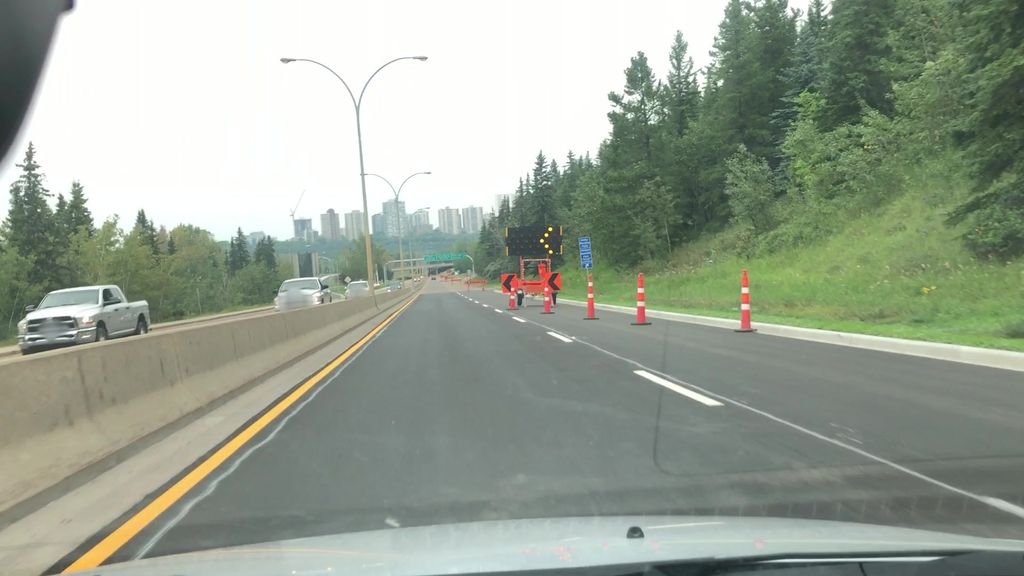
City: edmonton